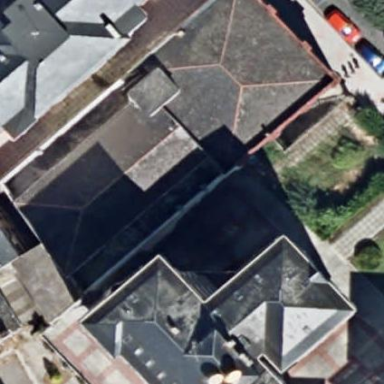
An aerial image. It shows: School building.